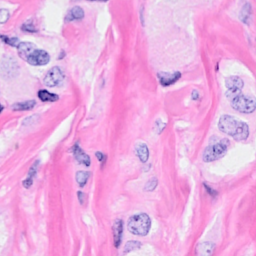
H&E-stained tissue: Breast